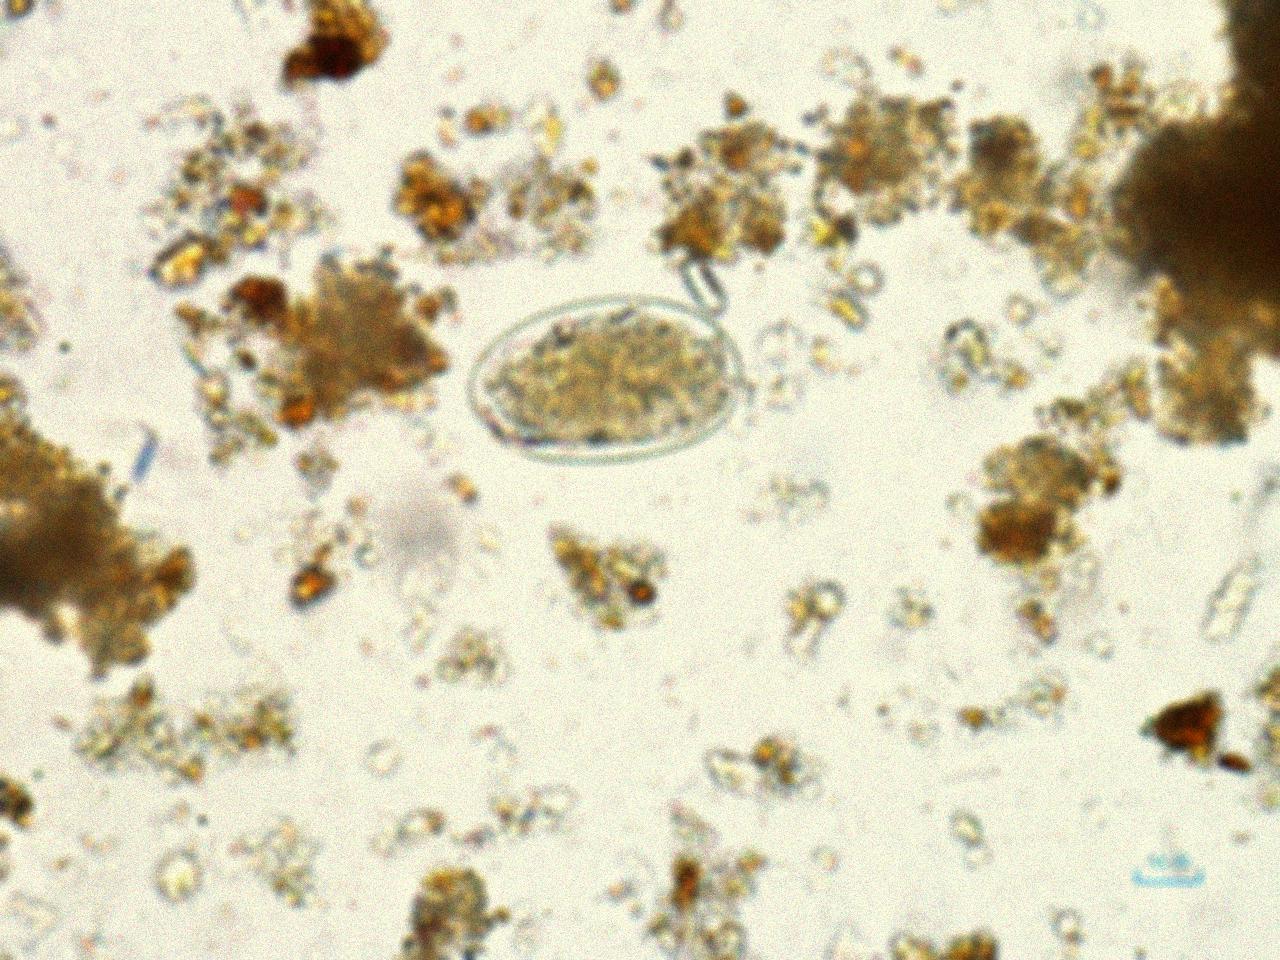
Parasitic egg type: Hookworm egg